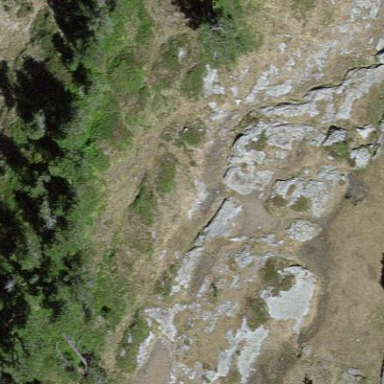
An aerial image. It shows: Landscape dominated by bare rock.